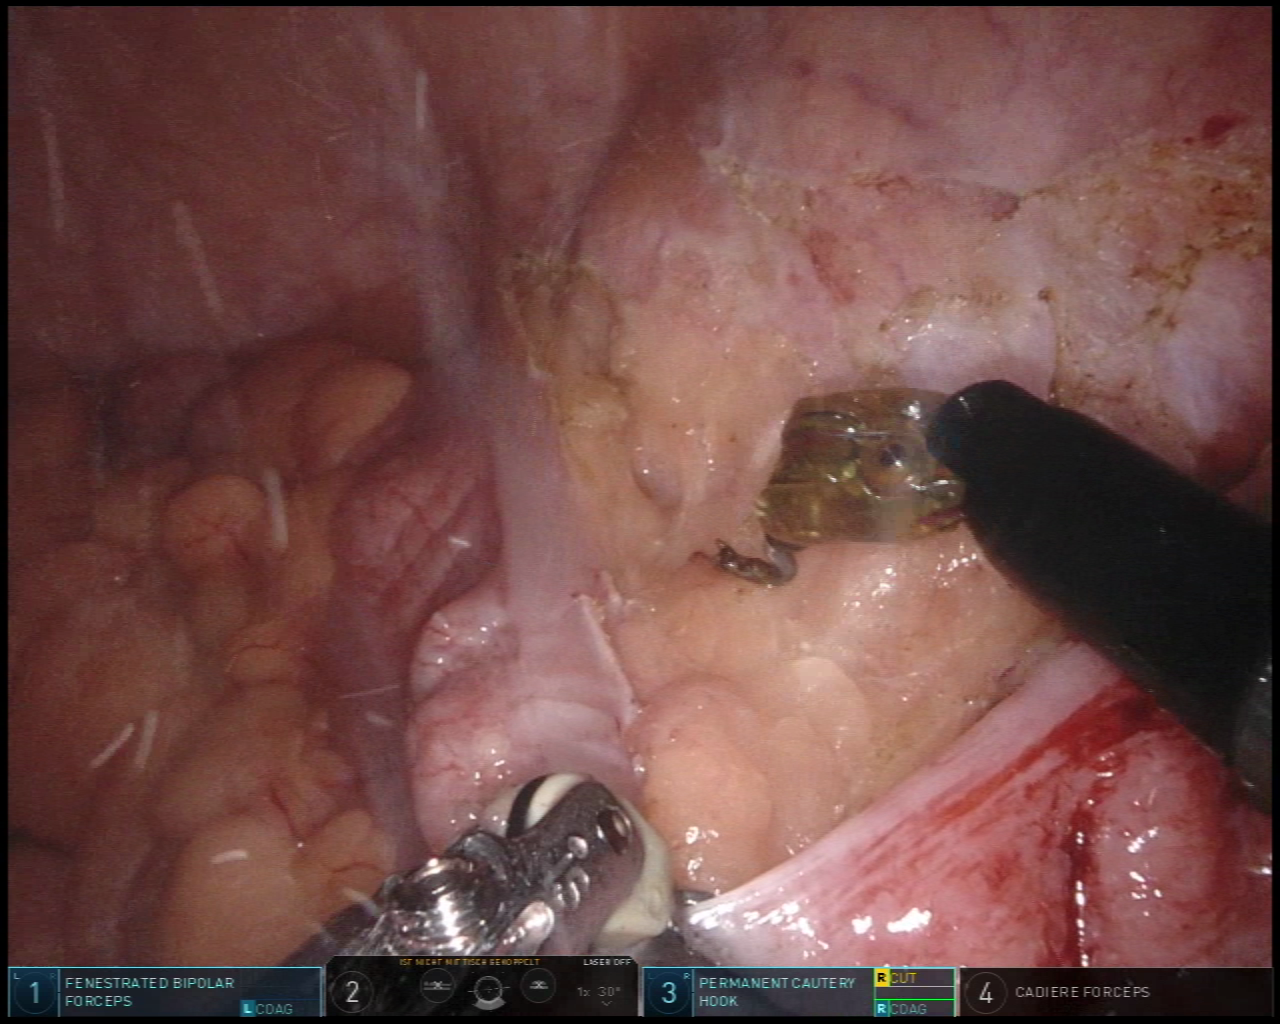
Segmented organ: abdominal_wall
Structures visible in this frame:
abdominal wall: yes
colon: yes
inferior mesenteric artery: no
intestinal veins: no
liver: no
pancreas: no
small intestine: no
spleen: no
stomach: no
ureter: no
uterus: no
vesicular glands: no